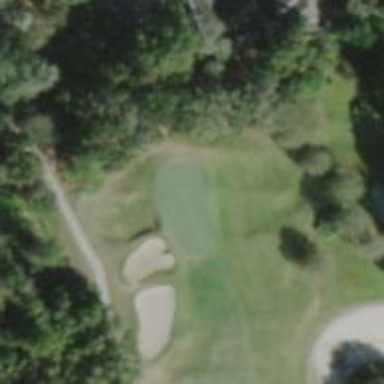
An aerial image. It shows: View of golf hole.